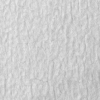
Label: not_dusty